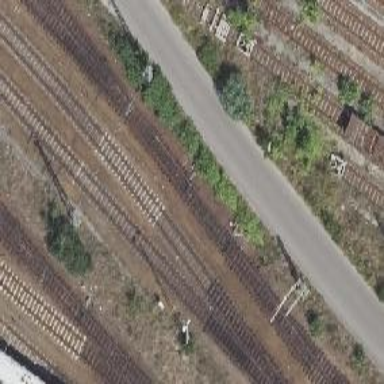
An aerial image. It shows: Railway switch.